Question: Win how much?
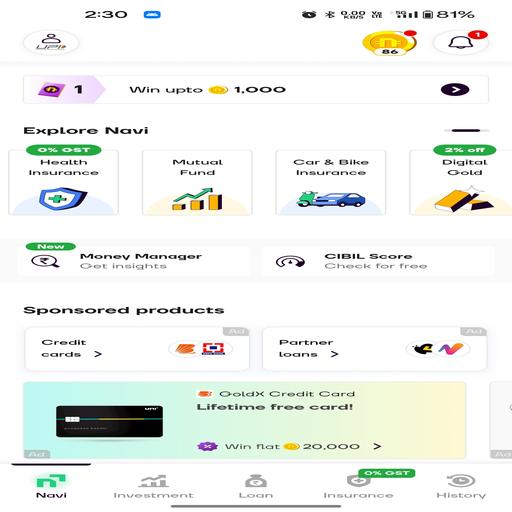
Answer: Upto 1,000